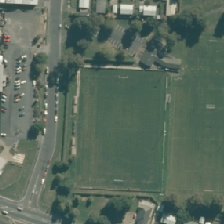
Land cover: urban_parkland